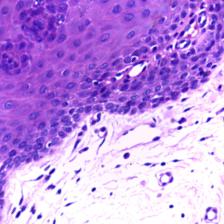
Diagnosis: Normal